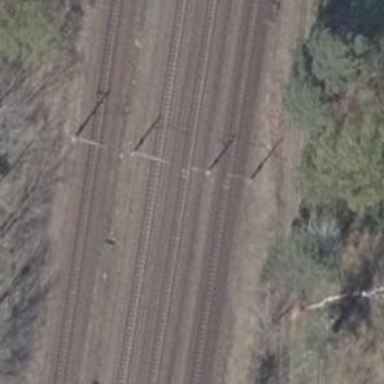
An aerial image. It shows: Milestone along the railway with catenary mast.